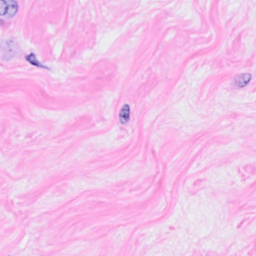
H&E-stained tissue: Breast